Chest X-ray:
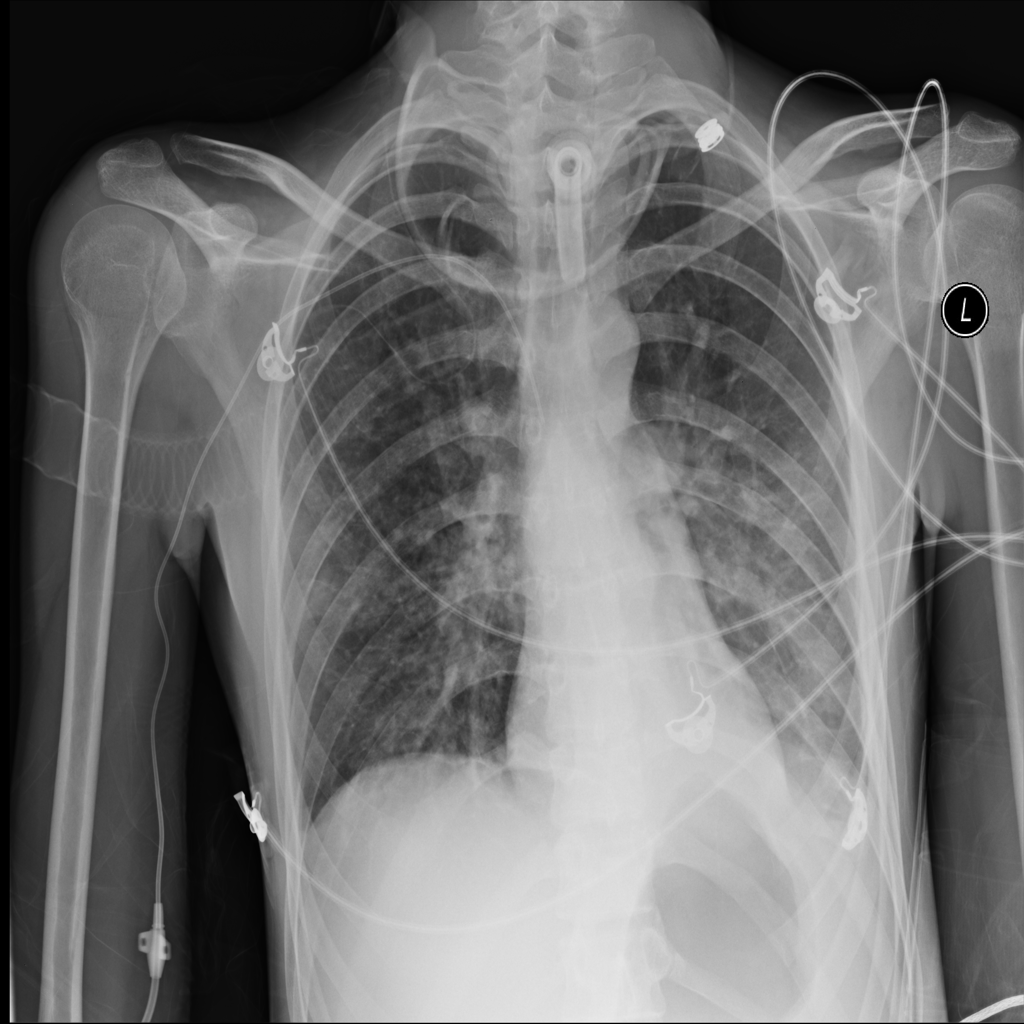
Findings: Consolidation, Effusion
No abnormal finding: no